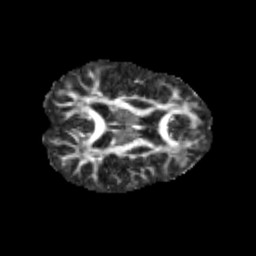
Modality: FA
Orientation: axial
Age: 10
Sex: female
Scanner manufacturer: siemens
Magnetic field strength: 3 T
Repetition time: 3.8 s
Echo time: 0.07 s